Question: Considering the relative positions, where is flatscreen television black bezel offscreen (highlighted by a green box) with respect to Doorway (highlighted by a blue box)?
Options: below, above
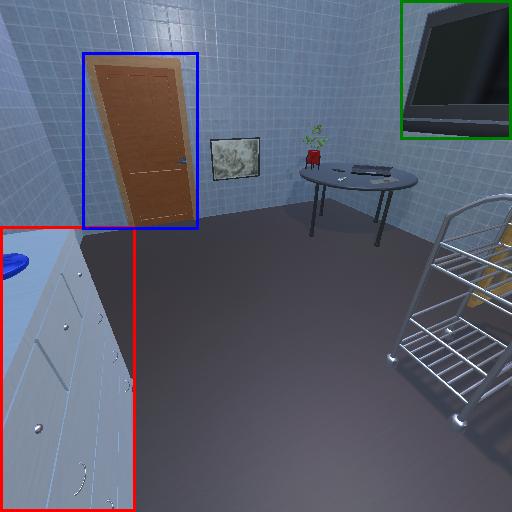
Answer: below